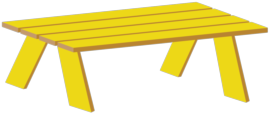
yellow bench